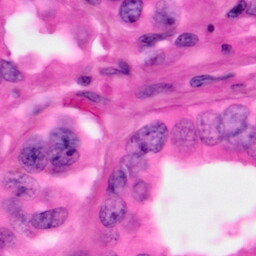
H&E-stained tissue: Pancreatic